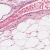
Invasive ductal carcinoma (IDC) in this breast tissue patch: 0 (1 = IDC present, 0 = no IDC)